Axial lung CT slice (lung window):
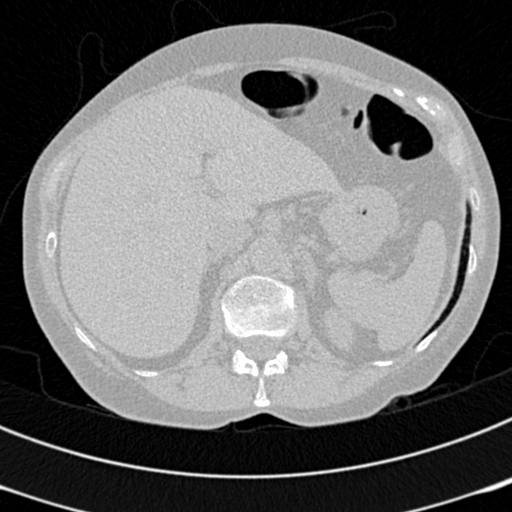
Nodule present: no